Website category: book
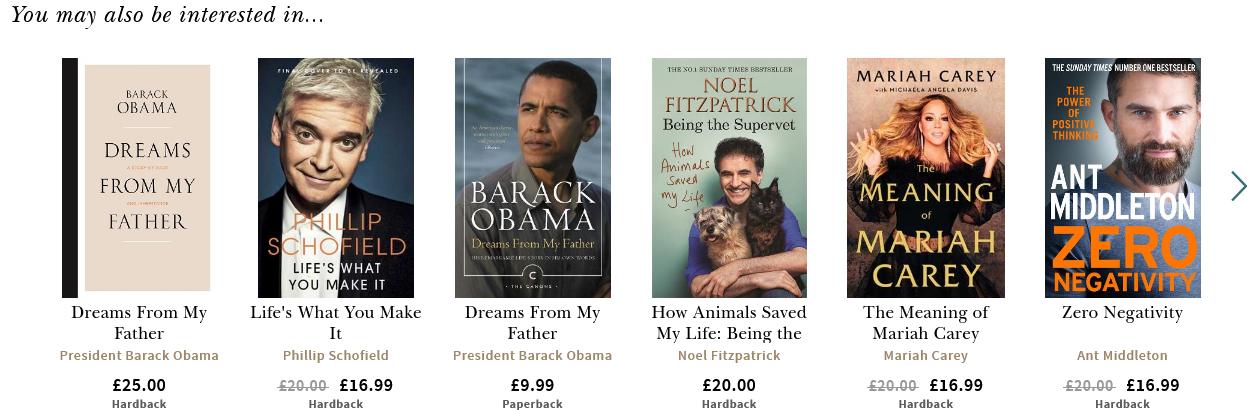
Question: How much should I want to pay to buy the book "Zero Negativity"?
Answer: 16.99

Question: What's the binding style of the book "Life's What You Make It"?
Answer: Hardback

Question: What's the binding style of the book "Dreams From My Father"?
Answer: Paperback

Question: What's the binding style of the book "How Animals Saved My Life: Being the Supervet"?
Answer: Hardback

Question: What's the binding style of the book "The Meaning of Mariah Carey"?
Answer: Hardback

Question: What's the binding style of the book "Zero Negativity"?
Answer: Hardback

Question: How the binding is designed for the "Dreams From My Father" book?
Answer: Hardback

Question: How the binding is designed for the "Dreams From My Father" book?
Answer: Paperback

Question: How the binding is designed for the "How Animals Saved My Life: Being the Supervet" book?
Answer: Hardback

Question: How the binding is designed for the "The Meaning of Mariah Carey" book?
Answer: Hardback

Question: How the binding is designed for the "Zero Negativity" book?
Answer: Hardback

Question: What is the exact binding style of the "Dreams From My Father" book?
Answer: Hardback

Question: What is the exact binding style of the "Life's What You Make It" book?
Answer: Hardback

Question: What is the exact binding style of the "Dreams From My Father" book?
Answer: Paperback

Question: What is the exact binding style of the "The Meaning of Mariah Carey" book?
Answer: Hardback

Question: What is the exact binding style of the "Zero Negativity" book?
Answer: Hardback

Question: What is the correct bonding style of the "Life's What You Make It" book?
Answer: Hardback

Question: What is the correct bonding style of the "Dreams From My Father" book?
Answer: Paperback

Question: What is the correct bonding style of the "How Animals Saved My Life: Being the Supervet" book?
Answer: Hardback

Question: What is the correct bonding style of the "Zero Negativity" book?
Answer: Hardback

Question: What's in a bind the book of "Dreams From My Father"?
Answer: Hardback

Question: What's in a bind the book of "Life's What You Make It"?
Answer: Hardback

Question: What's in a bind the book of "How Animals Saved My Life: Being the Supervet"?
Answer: Hardback

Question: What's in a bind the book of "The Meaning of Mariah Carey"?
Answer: Hardback

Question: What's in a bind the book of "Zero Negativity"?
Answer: Hardback

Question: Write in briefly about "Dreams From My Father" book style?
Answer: Hardback

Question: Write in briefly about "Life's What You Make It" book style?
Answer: Hardback

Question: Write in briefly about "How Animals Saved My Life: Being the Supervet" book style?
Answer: Hardback

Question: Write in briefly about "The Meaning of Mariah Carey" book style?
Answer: Hardback

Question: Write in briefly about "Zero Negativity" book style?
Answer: Hardback

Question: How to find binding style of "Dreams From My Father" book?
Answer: Hardback

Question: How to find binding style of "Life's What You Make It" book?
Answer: Hardback

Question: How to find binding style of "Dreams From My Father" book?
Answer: Paperback

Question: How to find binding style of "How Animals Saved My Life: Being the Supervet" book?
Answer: Hardback

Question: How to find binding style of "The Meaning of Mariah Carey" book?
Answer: Hardback